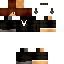
A male human skin with dark skin, wearing brown long hair dressed in a blue hoodie and black pants, featuring a closed mouth.